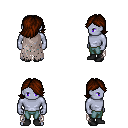
a pixel art fantasy rpg character, male body template, dark elf, purple skin, gray tattered cape, teal pants, brown swoop hairstyle, black shoes, four views (front, back, left, right), 2x2 character sprite sheet, small pixel art, hard edges, no anti-aliasing